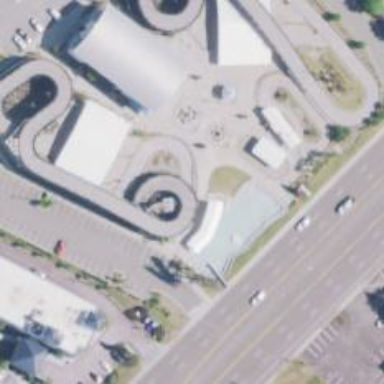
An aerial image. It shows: Karting raceway for sports activities.